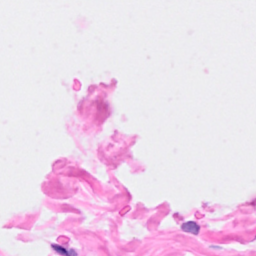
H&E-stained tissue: Breast